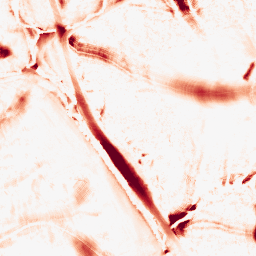
Category: morphological
Decomposition family: morphological
Decomposition parameters: operation: opening
size: 20
Upsampling method: lanczos
Upsampling parameters: scale: 2
Upsampling scale: 2